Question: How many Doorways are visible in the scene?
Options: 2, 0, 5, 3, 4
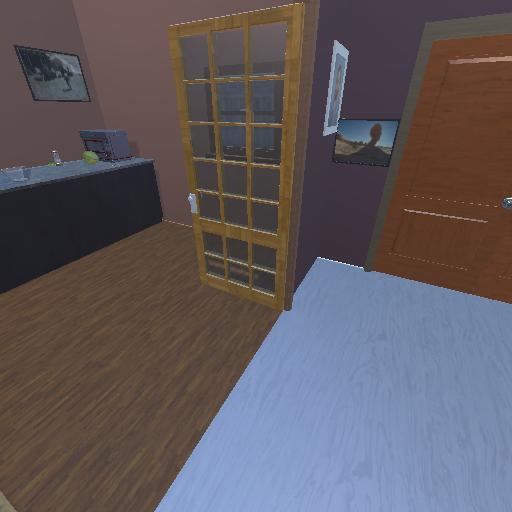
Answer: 2